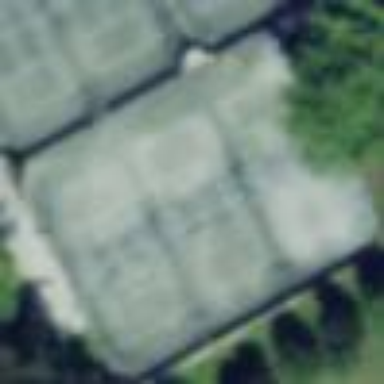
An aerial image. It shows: Tennis court on the leisure land pitch.